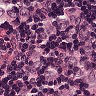
Metastatic tissue present: yes